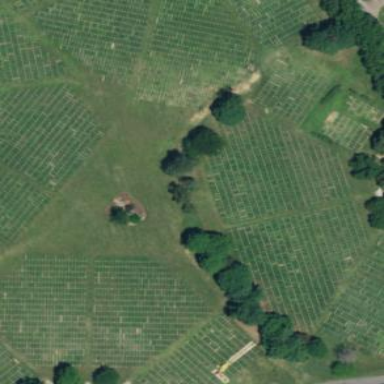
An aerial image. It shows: Section in the cemetery.